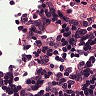
Metastatic tissue present: no